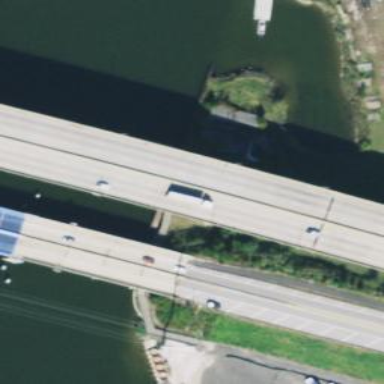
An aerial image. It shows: Motorway bridge.